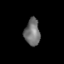
Tissue: skin
Cell type: Epithelial cells
Senescence score: 0.2154
Nuclear area (px): 408
Mean DAPI intensity: 112.618